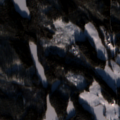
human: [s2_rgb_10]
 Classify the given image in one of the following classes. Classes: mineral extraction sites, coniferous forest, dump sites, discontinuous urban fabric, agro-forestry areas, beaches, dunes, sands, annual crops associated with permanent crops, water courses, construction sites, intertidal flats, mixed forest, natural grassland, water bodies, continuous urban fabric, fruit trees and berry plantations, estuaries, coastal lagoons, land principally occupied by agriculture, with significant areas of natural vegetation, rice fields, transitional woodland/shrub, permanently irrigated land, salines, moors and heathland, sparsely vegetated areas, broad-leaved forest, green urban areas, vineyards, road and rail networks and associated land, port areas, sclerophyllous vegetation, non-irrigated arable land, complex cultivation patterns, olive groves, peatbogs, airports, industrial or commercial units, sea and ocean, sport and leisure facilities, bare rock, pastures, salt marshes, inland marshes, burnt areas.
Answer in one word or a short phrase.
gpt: land principally occupied by agriculture, with significant areas of natural vegetation, coniferous forest, mixed forest, water bodies